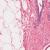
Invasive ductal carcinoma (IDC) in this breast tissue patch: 0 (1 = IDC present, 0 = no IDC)